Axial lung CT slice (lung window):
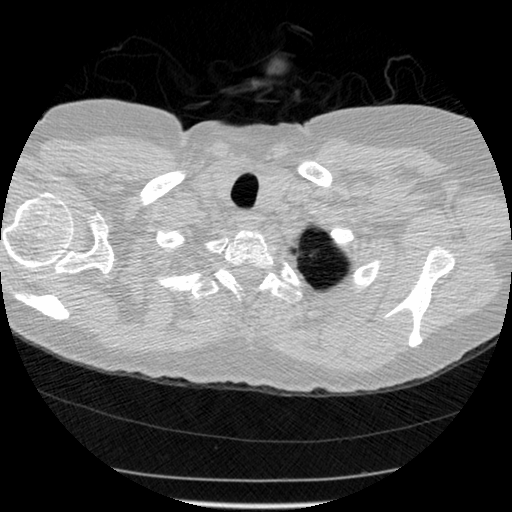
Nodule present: no